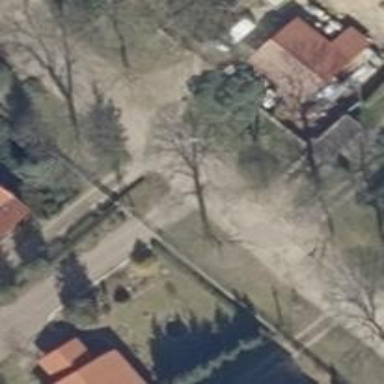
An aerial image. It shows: Asphalt road in residential area.